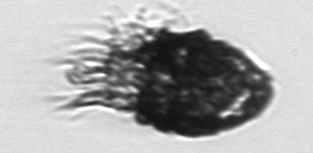
Label: Stenosemella_pacifica